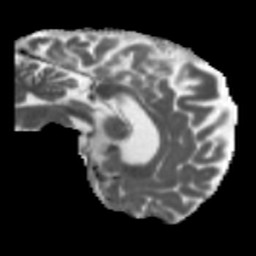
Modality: MD
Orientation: sagittal
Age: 49
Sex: male
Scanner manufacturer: siemens
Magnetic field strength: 3 T
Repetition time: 5.47 s
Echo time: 0.0854 s